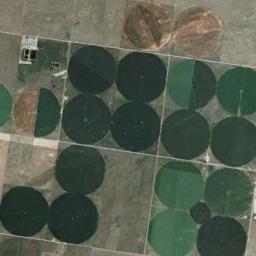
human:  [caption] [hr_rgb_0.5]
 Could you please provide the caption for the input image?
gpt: Several green circular farmlands are surrounded by some lands with other vegetation .

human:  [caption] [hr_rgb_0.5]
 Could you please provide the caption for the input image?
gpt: Some deep green circle farmland and some light green circle farmland are in the bare land .

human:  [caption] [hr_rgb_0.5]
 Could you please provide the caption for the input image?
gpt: Many neatly arranged circular farmland with a mix of dark green, Light green and tan .

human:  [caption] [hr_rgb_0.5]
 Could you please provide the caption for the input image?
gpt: The round field is in the square .

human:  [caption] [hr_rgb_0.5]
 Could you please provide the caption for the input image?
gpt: There are many circular farmlands of the same size distributed neatly .